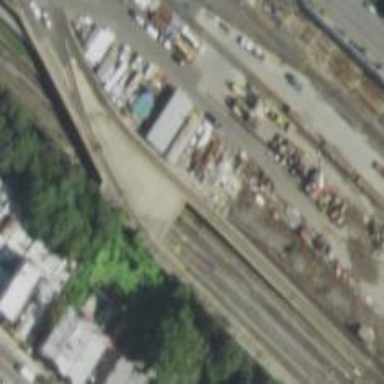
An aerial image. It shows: Bridge over electrified rail tracks. The service yard runs alongside the top electrified rail.